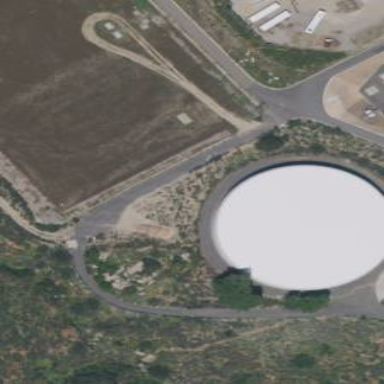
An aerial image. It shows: Building with man-made water storage tank.